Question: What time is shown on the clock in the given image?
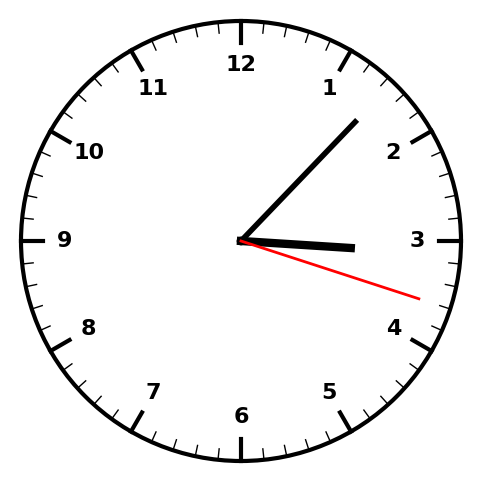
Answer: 03:07:18